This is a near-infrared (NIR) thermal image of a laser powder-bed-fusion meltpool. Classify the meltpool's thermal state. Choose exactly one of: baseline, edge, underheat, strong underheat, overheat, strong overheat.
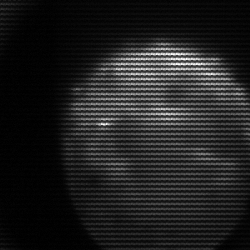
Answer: edge